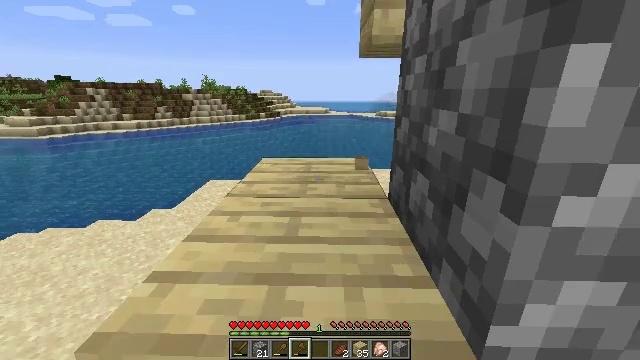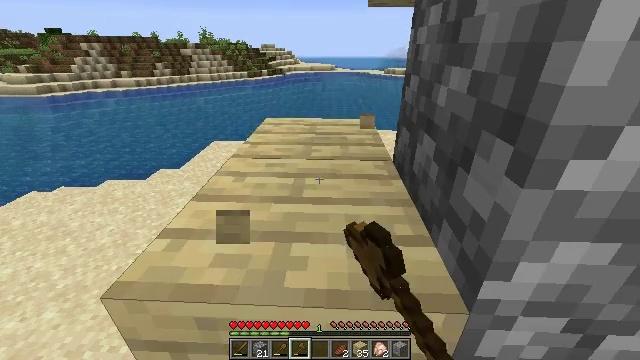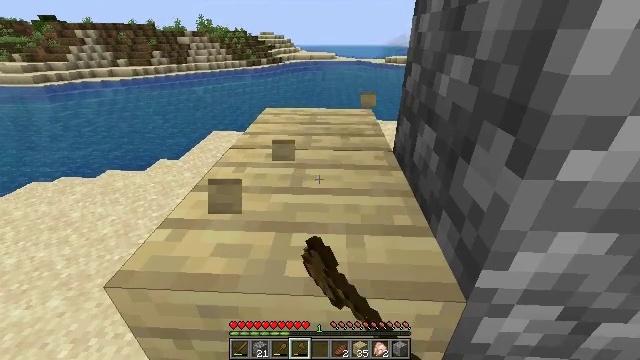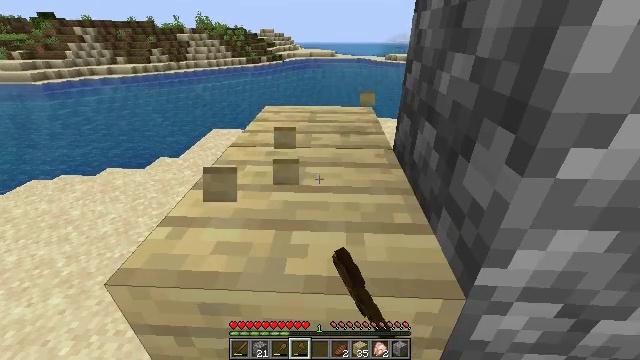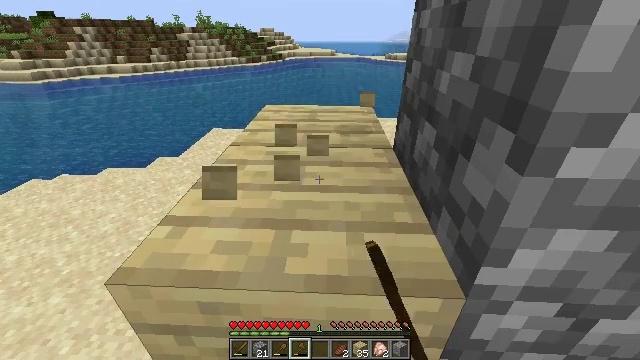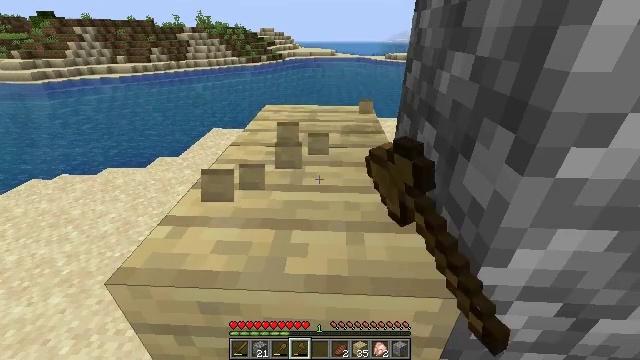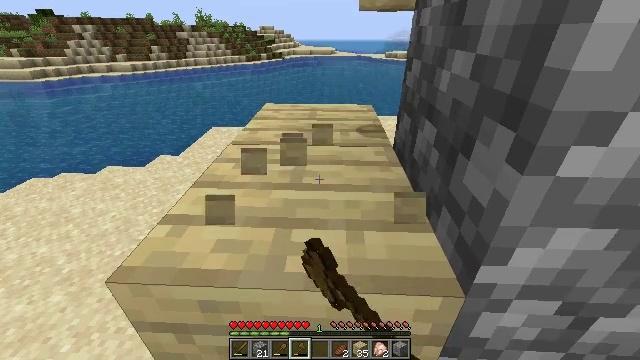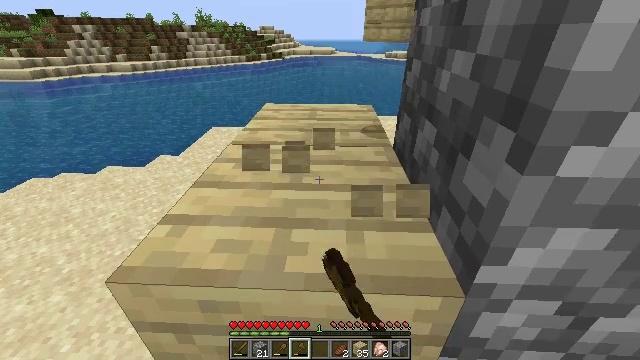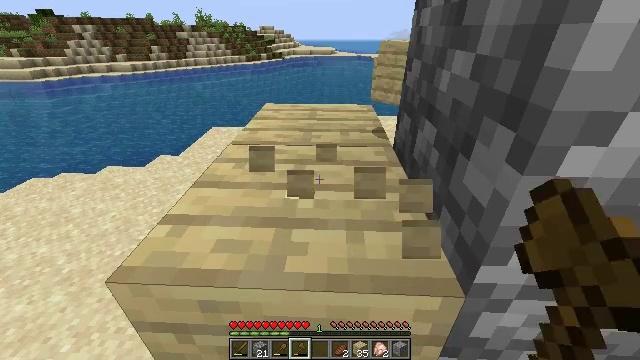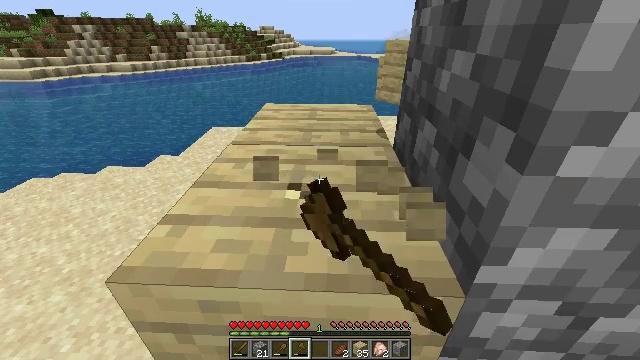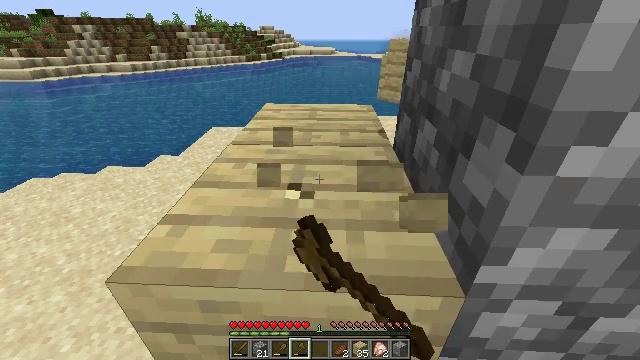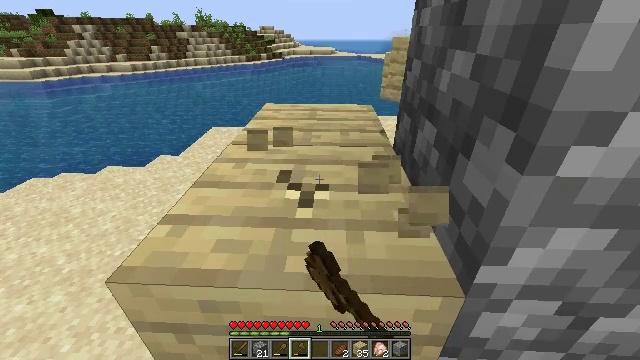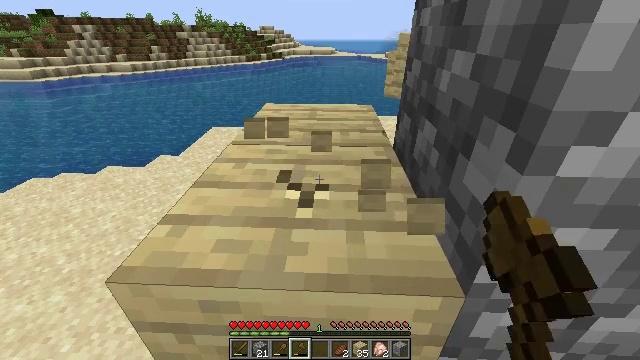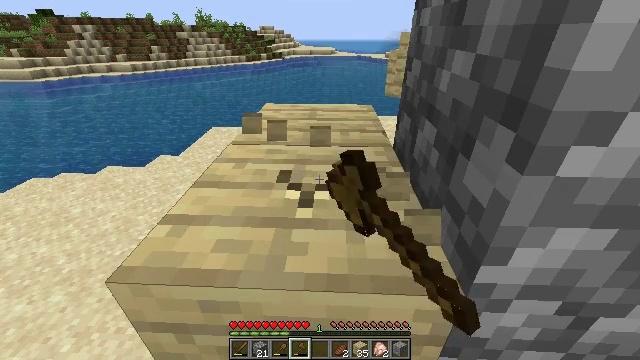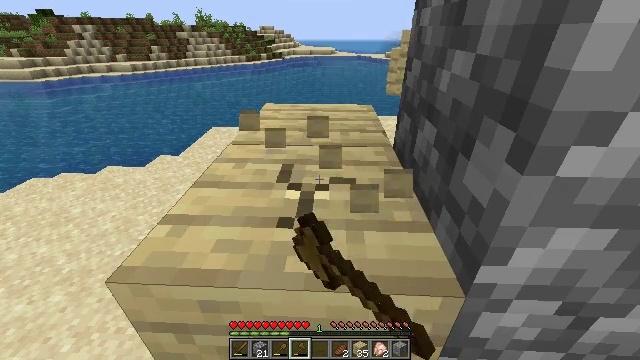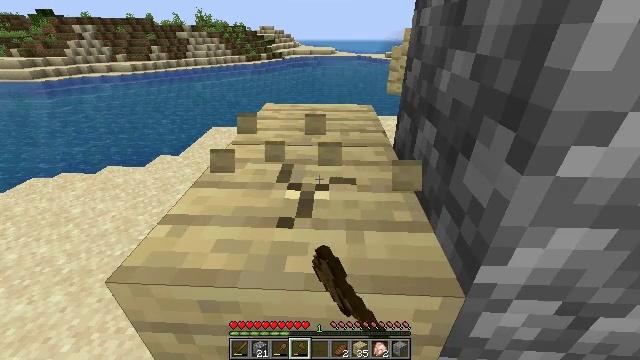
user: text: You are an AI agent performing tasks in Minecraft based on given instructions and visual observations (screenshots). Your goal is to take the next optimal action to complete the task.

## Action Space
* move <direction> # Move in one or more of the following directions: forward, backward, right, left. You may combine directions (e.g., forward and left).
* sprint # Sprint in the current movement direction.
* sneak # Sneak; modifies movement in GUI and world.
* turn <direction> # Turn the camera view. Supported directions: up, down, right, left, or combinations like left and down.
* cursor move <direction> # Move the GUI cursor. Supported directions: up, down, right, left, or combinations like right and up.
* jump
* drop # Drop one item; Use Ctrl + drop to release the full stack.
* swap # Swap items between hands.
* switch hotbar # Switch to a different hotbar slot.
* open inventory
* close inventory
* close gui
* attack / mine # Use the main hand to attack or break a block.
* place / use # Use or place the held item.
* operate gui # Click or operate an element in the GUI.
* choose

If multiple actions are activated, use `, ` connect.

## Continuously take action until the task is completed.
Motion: motion action
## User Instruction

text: Collect birch planks from structures.
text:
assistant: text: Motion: turn left and down, attack / mine
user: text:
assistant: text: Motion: turn down, attack / mine
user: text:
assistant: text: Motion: attack / mine
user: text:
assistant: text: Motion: attack / mine
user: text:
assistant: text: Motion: attack / mine
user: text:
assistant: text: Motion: attack / mine
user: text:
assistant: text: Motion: attack / mine
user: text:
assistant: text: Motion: attack / mine
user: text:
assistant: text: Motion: attack / mine
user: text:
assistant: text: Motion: attack / mine
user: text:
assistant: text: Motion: attack / mine
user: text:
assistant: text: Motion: attack / mine
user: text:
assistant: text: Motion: attack / mine
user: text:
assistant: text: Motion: attack / mine
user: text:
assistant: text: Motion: attack / mine
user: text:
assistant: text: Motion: attack / mine
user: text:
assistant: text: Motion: attack / mine
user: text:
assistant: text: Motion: attack / mine
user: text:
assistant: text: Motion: attack / mine
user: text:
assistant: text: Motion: attack / mine
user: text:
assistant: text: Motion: attack / mine
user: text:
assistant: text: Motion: attack / mine
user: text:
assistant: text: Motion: attack / mine
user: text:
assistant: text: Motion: attack / mine
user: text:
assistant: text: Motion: attack / mine
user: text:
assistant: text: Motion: attack / mine
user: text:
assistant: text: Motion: attack / mine
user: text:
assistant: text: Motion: attack / mine
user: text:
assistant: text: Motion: attack / mine
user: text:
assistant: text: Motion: attack / mine